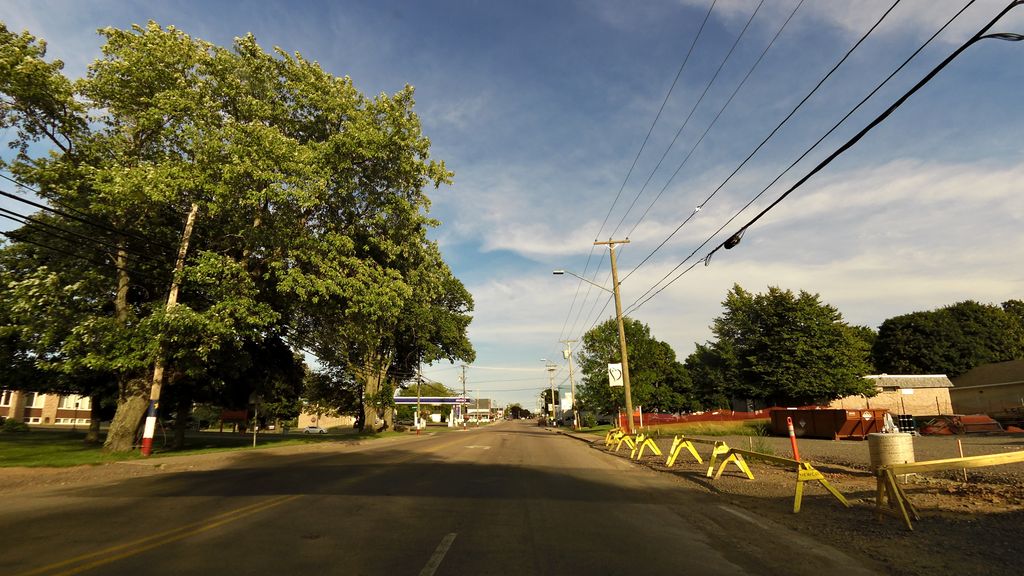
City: charlottetown